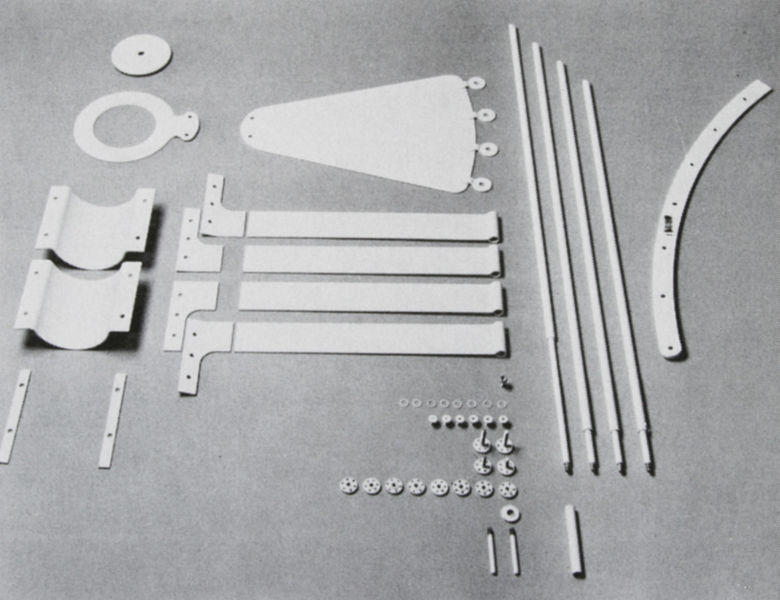
Titel: Spindeltreppe "Quickstep" , Konstruktionselemente
Künstler: Thomas Herzog
Standort: Regensburg
Institution: Wohnhaus Burghardt
Schlagwörter: foto, ordnung, bauteile, elemente, mecano